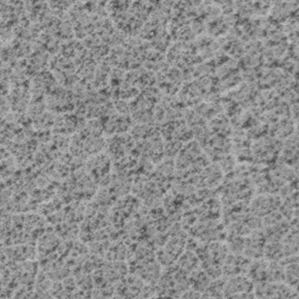
Label: frost